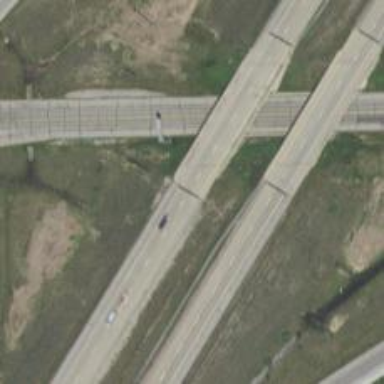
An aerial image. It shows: Bridge over motorway.